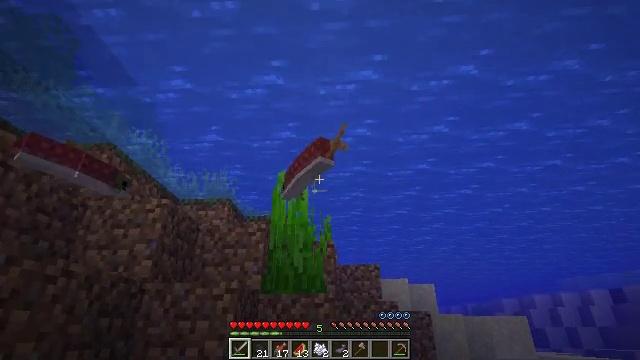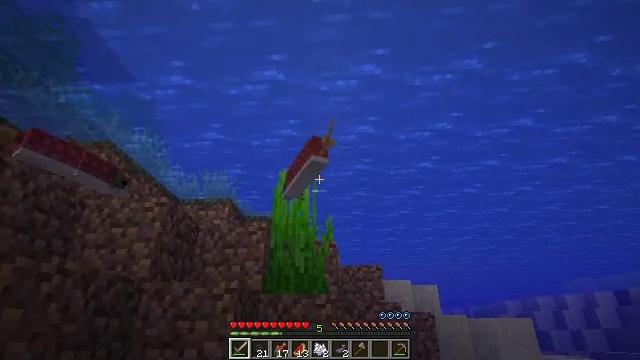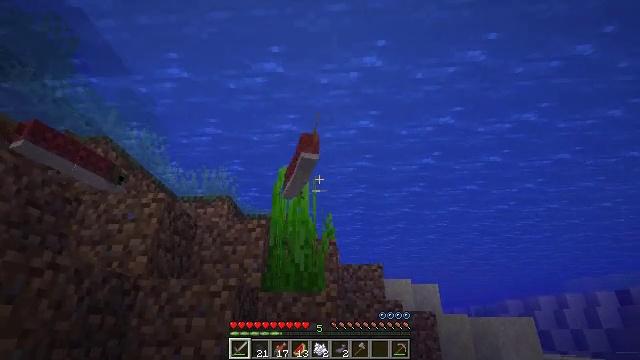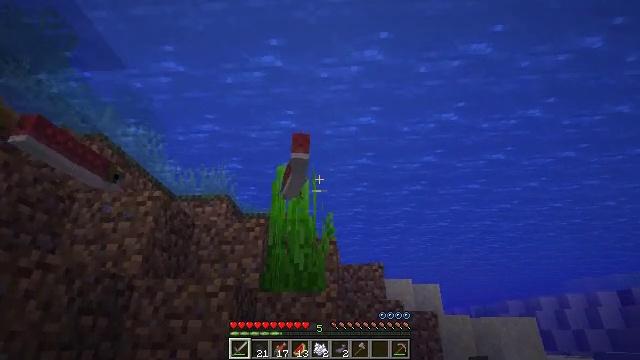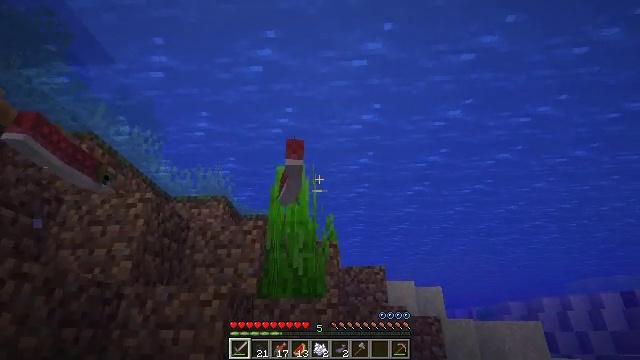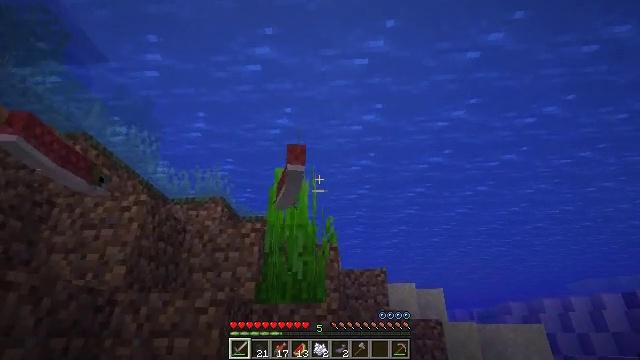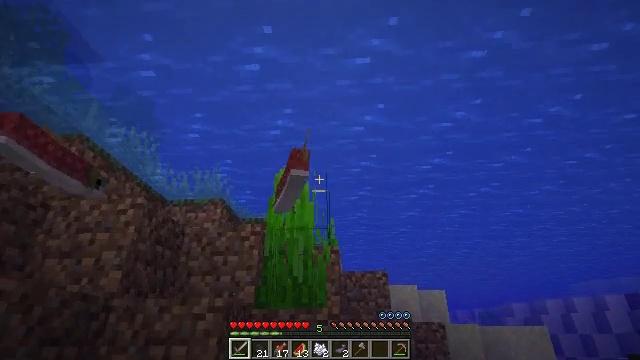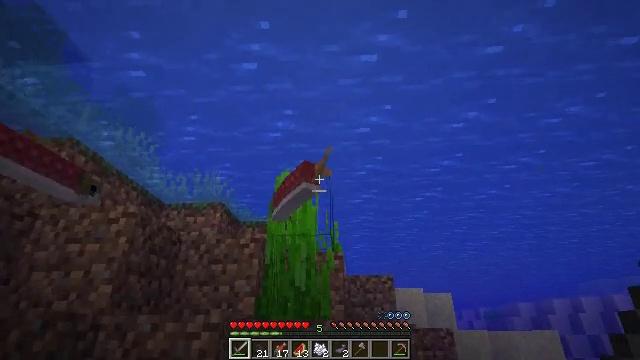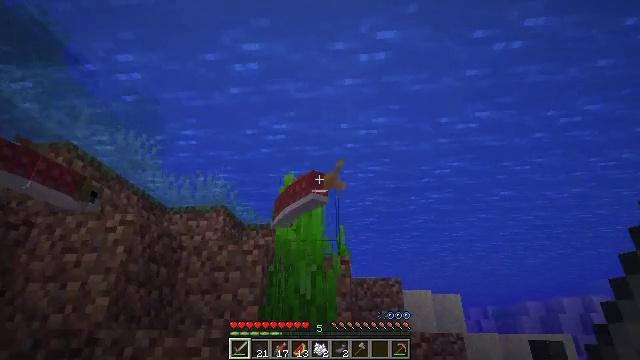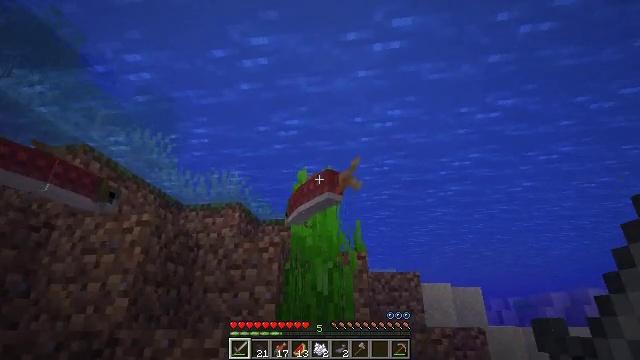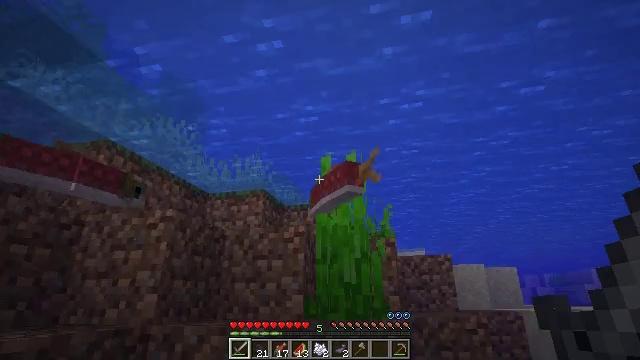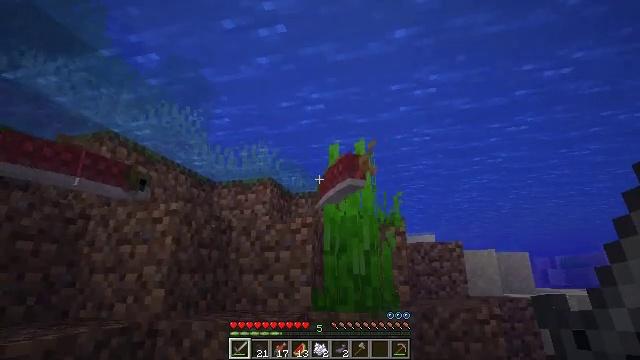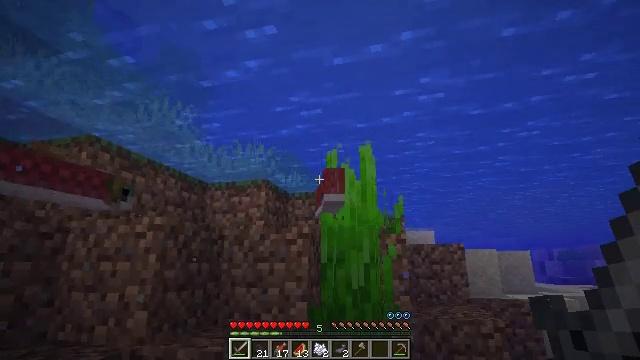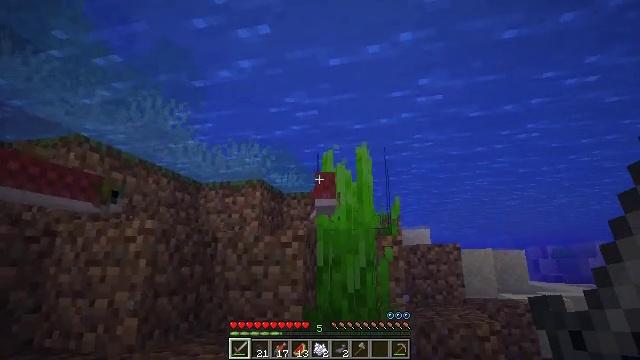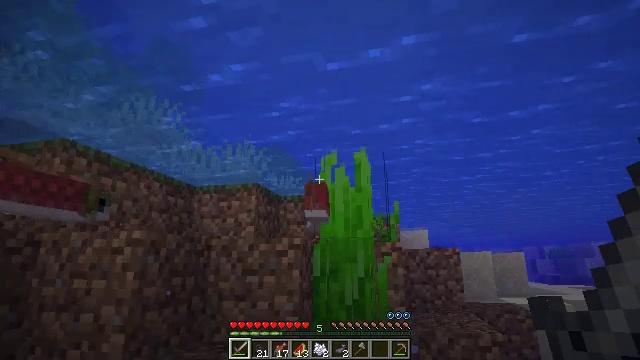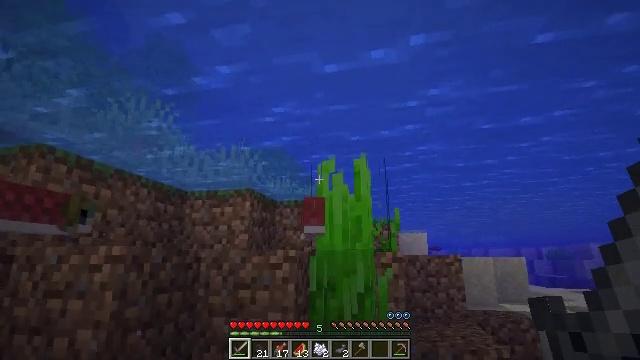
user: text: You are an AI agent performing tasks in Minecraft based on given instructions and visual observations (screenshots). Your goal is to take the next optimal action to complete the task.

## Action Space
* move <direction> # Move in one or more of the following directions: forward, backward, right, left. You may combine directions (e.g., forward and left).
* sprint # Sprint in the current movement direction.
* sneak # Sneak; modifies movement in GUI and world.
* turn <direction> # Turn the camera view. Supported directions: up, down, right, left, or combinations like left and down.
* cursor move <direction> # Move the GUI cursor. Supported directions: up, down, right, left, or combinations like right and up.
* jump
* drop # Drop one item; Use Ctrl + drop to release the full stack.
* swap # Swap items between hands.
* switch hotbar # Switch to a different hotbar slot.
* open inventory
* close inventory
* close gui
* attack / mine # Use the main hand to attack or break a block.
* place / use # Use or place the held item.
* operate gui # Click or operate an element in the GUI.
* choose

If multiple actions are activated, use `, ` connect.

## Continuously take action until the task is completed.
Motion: motion action
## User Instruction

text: Break the tall seagrass.
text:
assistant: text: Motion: move forward
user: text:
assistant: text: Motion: move forward, jump
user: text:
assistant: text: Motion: move forward, jump
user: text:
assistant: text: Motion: move forward, jump
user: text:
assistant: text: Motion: move forward, jump
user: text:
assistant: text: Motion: move forward, jump
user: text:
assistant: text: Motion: move forward, jump
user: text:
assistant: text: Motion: move forward, turn left, jump
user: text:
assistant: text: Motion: move forward, turn left and down, jump
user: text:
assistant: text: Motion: move forward, turn left and down, jump
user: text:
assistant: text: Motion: move forward, turn left and down, jump
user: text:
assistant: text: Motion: move forward, turn down, jump
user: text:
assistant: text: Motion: move forward
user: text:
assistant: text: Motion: move forward
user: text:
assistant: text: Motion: move forward
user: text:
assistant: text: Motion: move forward
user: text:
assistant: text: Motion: move forward
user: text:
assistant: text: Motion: move forward, turn down, attack / mine
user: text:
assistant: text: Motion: move forward, turn left and down, attack / mine
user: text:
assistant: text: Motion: move forward, turn left and down, attack / mine
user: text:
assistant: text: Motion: move forward
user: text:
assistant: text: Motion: move forward
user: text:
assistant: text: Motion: no_op